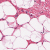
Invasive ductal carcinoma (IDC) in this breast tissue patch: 0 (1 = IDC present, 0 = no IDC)